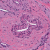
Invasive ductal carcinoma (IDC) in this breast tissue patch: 0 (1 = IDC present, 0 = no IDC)